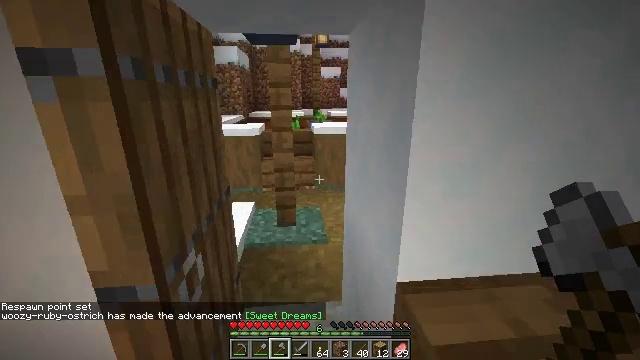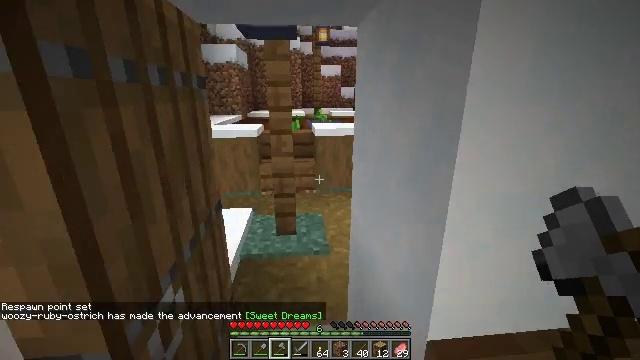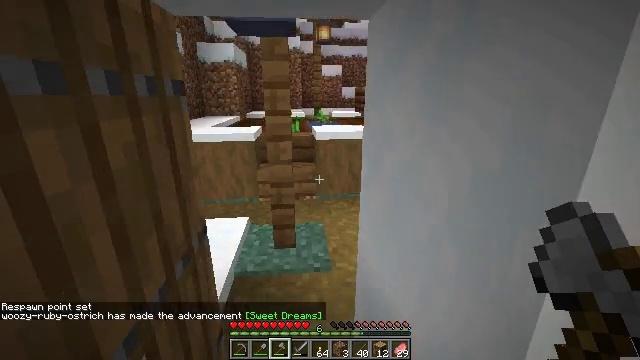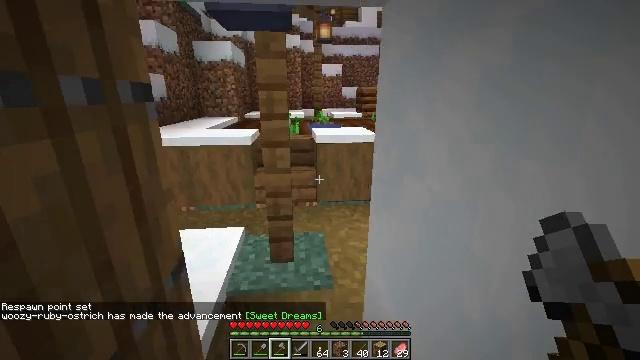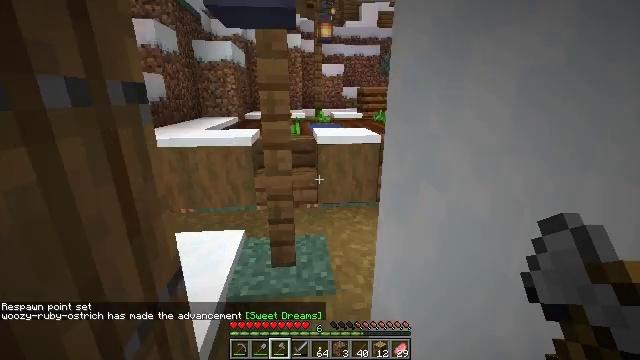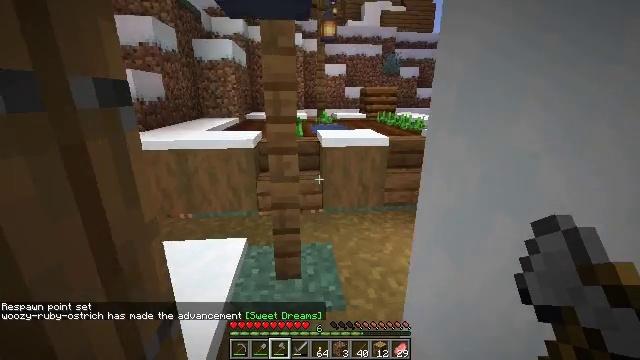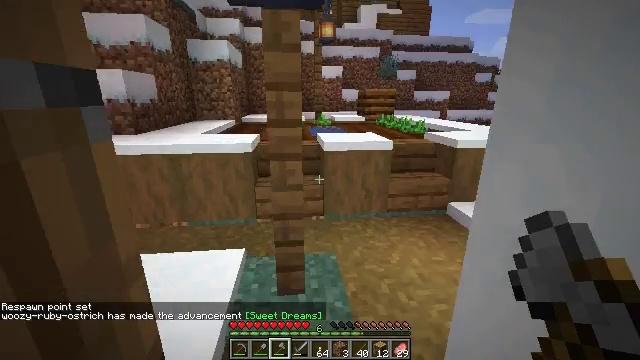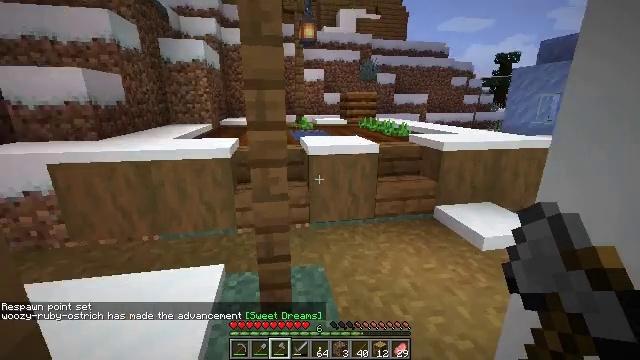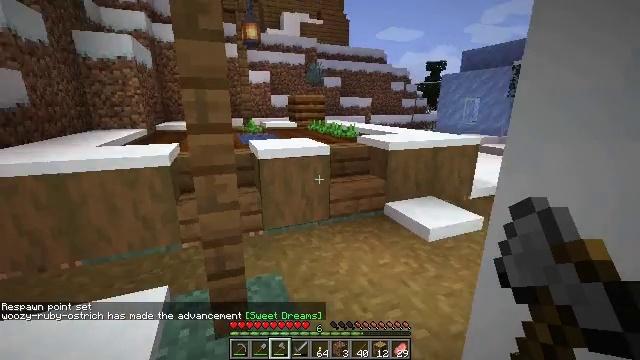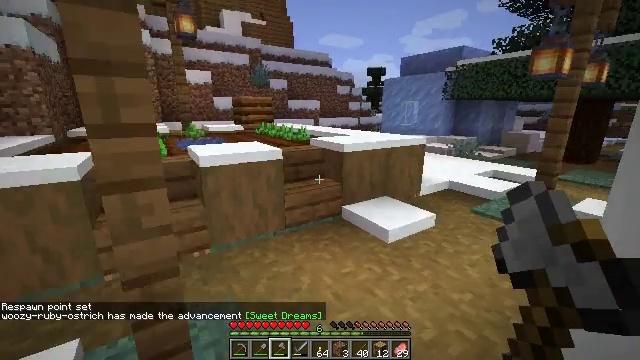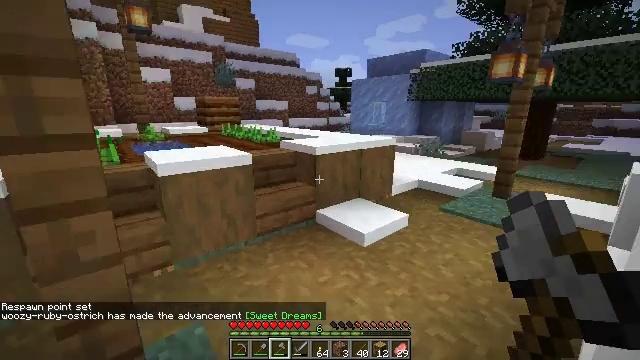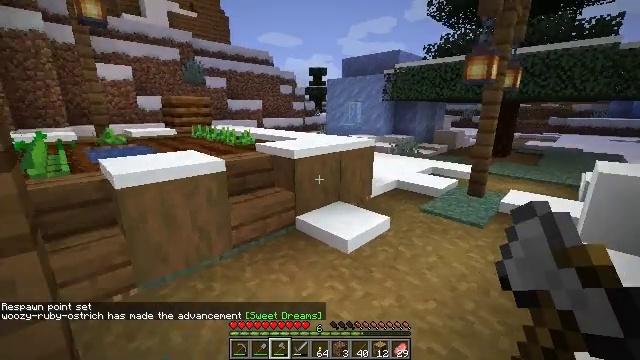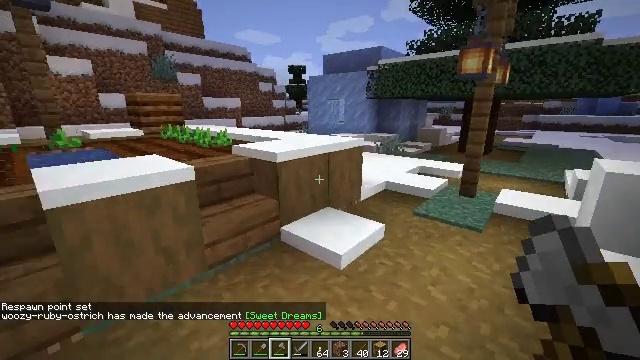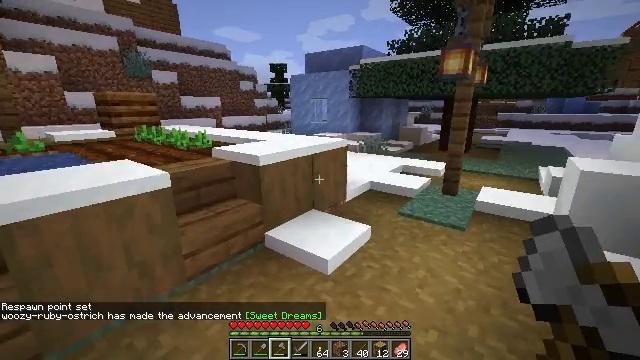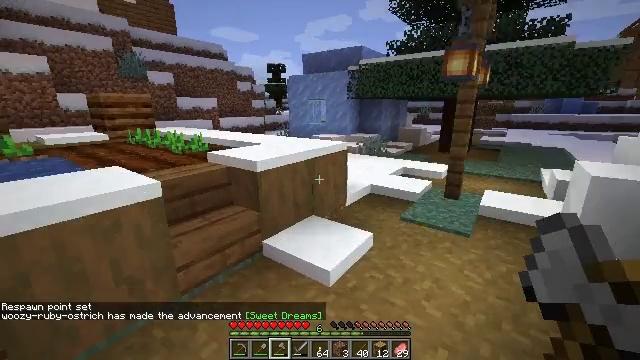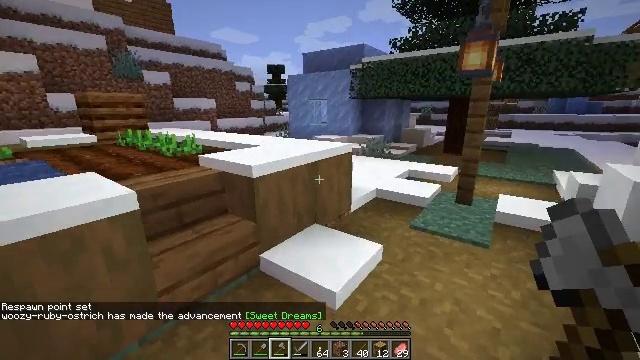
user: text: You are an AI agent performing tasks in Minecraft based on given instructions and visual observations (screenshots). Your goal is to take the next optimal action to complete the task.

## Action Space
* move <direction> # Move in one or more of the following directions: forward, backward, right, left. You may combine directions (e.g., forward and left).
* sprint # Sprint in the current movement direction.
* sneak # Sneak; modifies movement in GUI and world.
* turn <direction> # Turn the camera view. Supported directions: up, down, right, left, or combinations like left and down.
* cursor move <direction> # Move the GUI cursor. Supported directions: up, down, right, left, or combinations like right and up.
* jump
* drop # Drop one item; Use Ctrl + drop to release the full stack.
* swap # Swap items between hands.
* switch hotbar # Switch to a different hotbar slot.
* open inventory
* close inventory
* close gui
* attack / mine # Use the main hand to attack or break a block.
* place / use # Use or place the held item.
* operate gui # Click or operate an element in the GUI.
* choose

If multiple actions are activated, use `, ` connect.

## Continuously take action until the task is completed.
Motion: motion action
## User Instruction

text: Harvest potatoes.
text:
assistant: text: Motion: move forward
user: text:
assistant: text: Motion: move forward
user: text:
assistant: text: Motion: move forward
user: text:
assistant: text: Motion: move forward and move left
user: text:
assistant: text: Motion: move forward and move left
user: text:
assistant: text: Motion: move forward and move left, turn right
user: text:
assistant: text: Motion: move forward and move left, turn right
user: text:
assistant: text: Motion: move forward, turn right
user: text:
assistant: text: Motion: move forward, turn right
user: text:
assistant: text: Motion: move forward, turn right
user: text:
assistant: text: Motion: move forward, turn right
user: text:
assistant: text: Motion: move forward, turn right
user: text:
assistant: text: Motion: move forward, turn right
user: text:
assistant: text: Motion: move forward
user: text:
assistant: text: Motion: move forward
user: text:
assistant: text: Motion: move forward
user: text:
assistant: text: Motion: move forward, turn left
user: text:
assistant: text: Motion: move forward, turn right
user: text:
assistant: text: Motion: move forward, turn right and down
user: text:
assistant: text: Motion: move forward, turn right
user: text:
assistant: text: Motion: move forward, turn right and up
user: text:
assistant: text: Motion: move forward, turn right
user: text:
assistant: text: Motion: move forward
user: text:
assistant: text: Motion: move forward
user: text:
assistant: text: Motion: move forward
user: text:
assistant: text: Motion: move forward
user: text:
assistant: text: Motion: move forward
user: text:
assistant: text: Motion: move forward
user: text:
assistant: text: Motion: move forward
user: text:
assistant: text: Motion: move forward